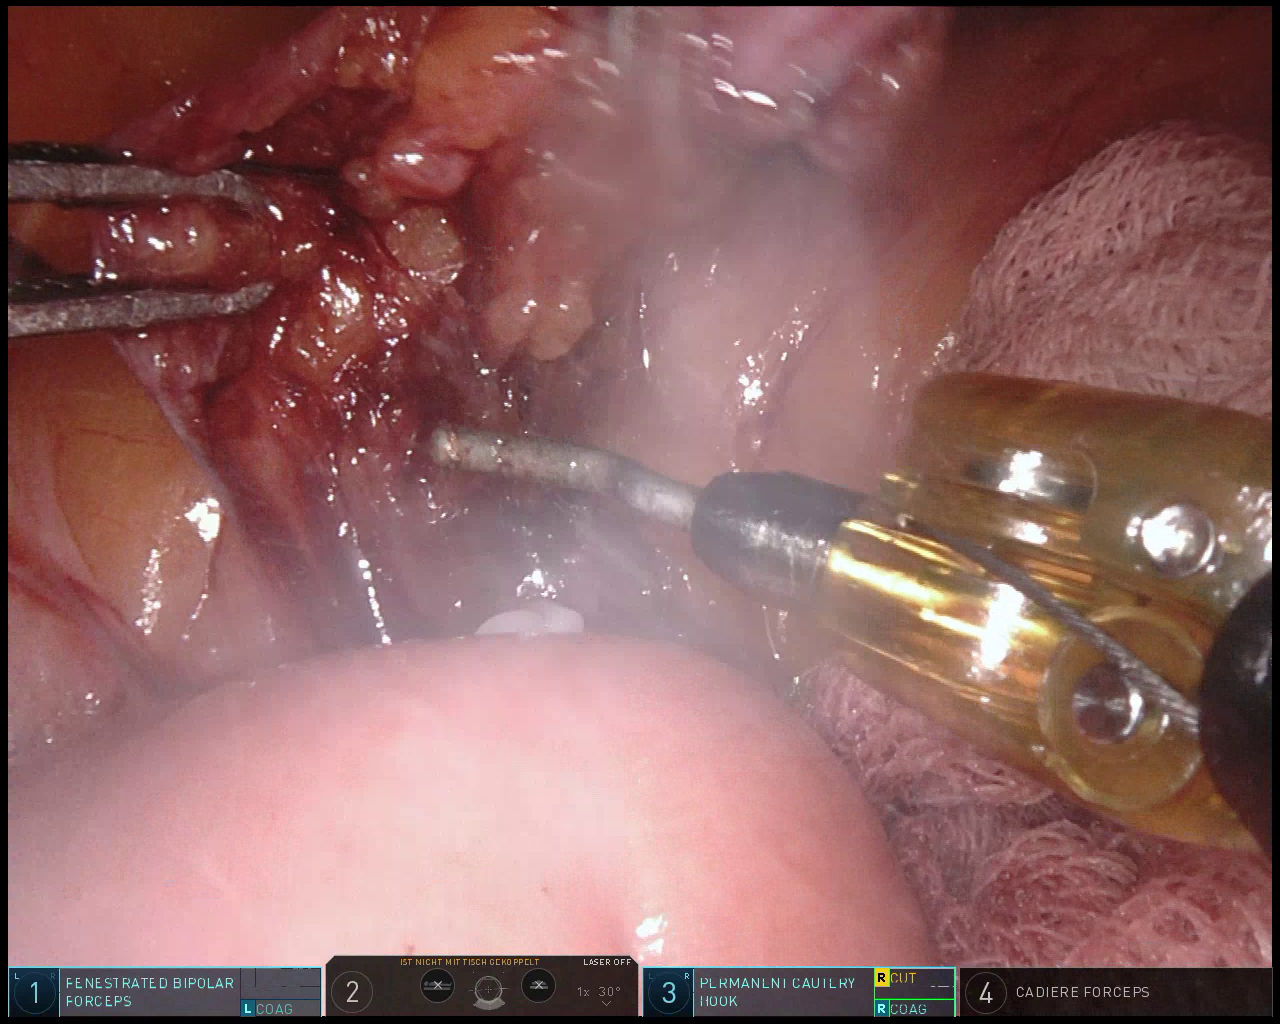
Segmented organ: small_intestine
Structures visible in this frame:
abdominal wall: no
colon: no
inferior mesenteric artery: no
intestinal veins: no
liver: no
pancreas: no
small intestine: yes
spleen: no
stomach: no
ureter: no
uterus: no
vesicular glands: no